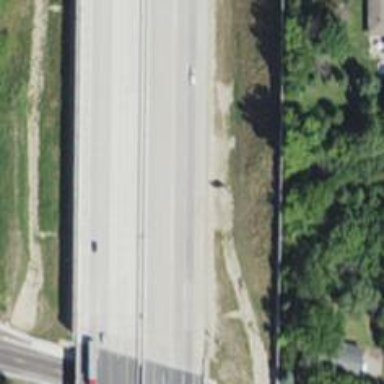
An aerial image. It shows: Motorway.